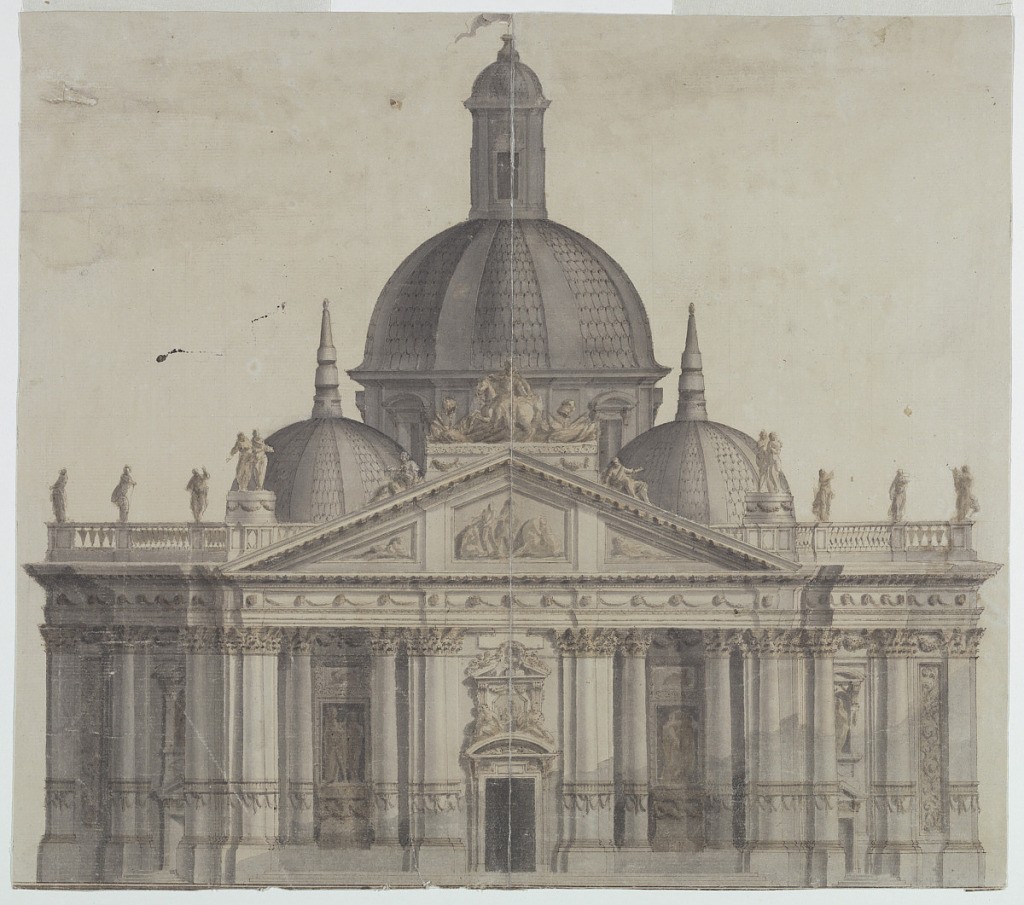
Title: Design for a Church Façade
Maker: Flaminio Innocenzi Minozzi, Italian, 1735 – 1817
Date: late 18th century
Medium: Pen and brown ink, brush and grey and yellow wash on cream paper
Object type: Drawing
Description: Architectural elevation of a large domed church, with smaller flanking domes and a heavily sculptured façade composed of a portico, with engaged and free-stranding columns, and surmounted by statuary. Three portals are approached by steps.